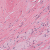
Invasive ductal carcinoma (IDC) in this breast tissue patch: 1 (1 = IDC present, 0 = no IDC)